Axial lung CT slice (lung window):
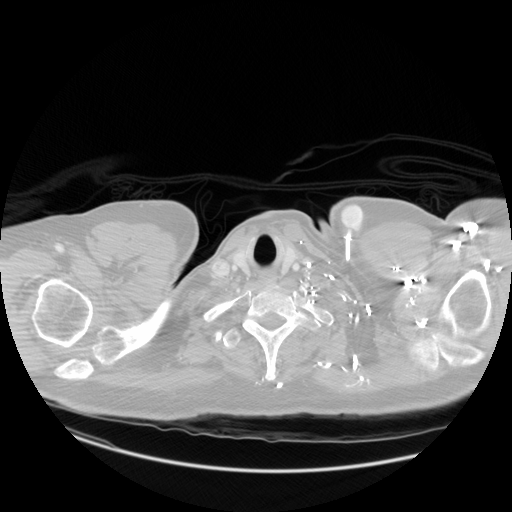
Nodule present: no